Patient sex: F
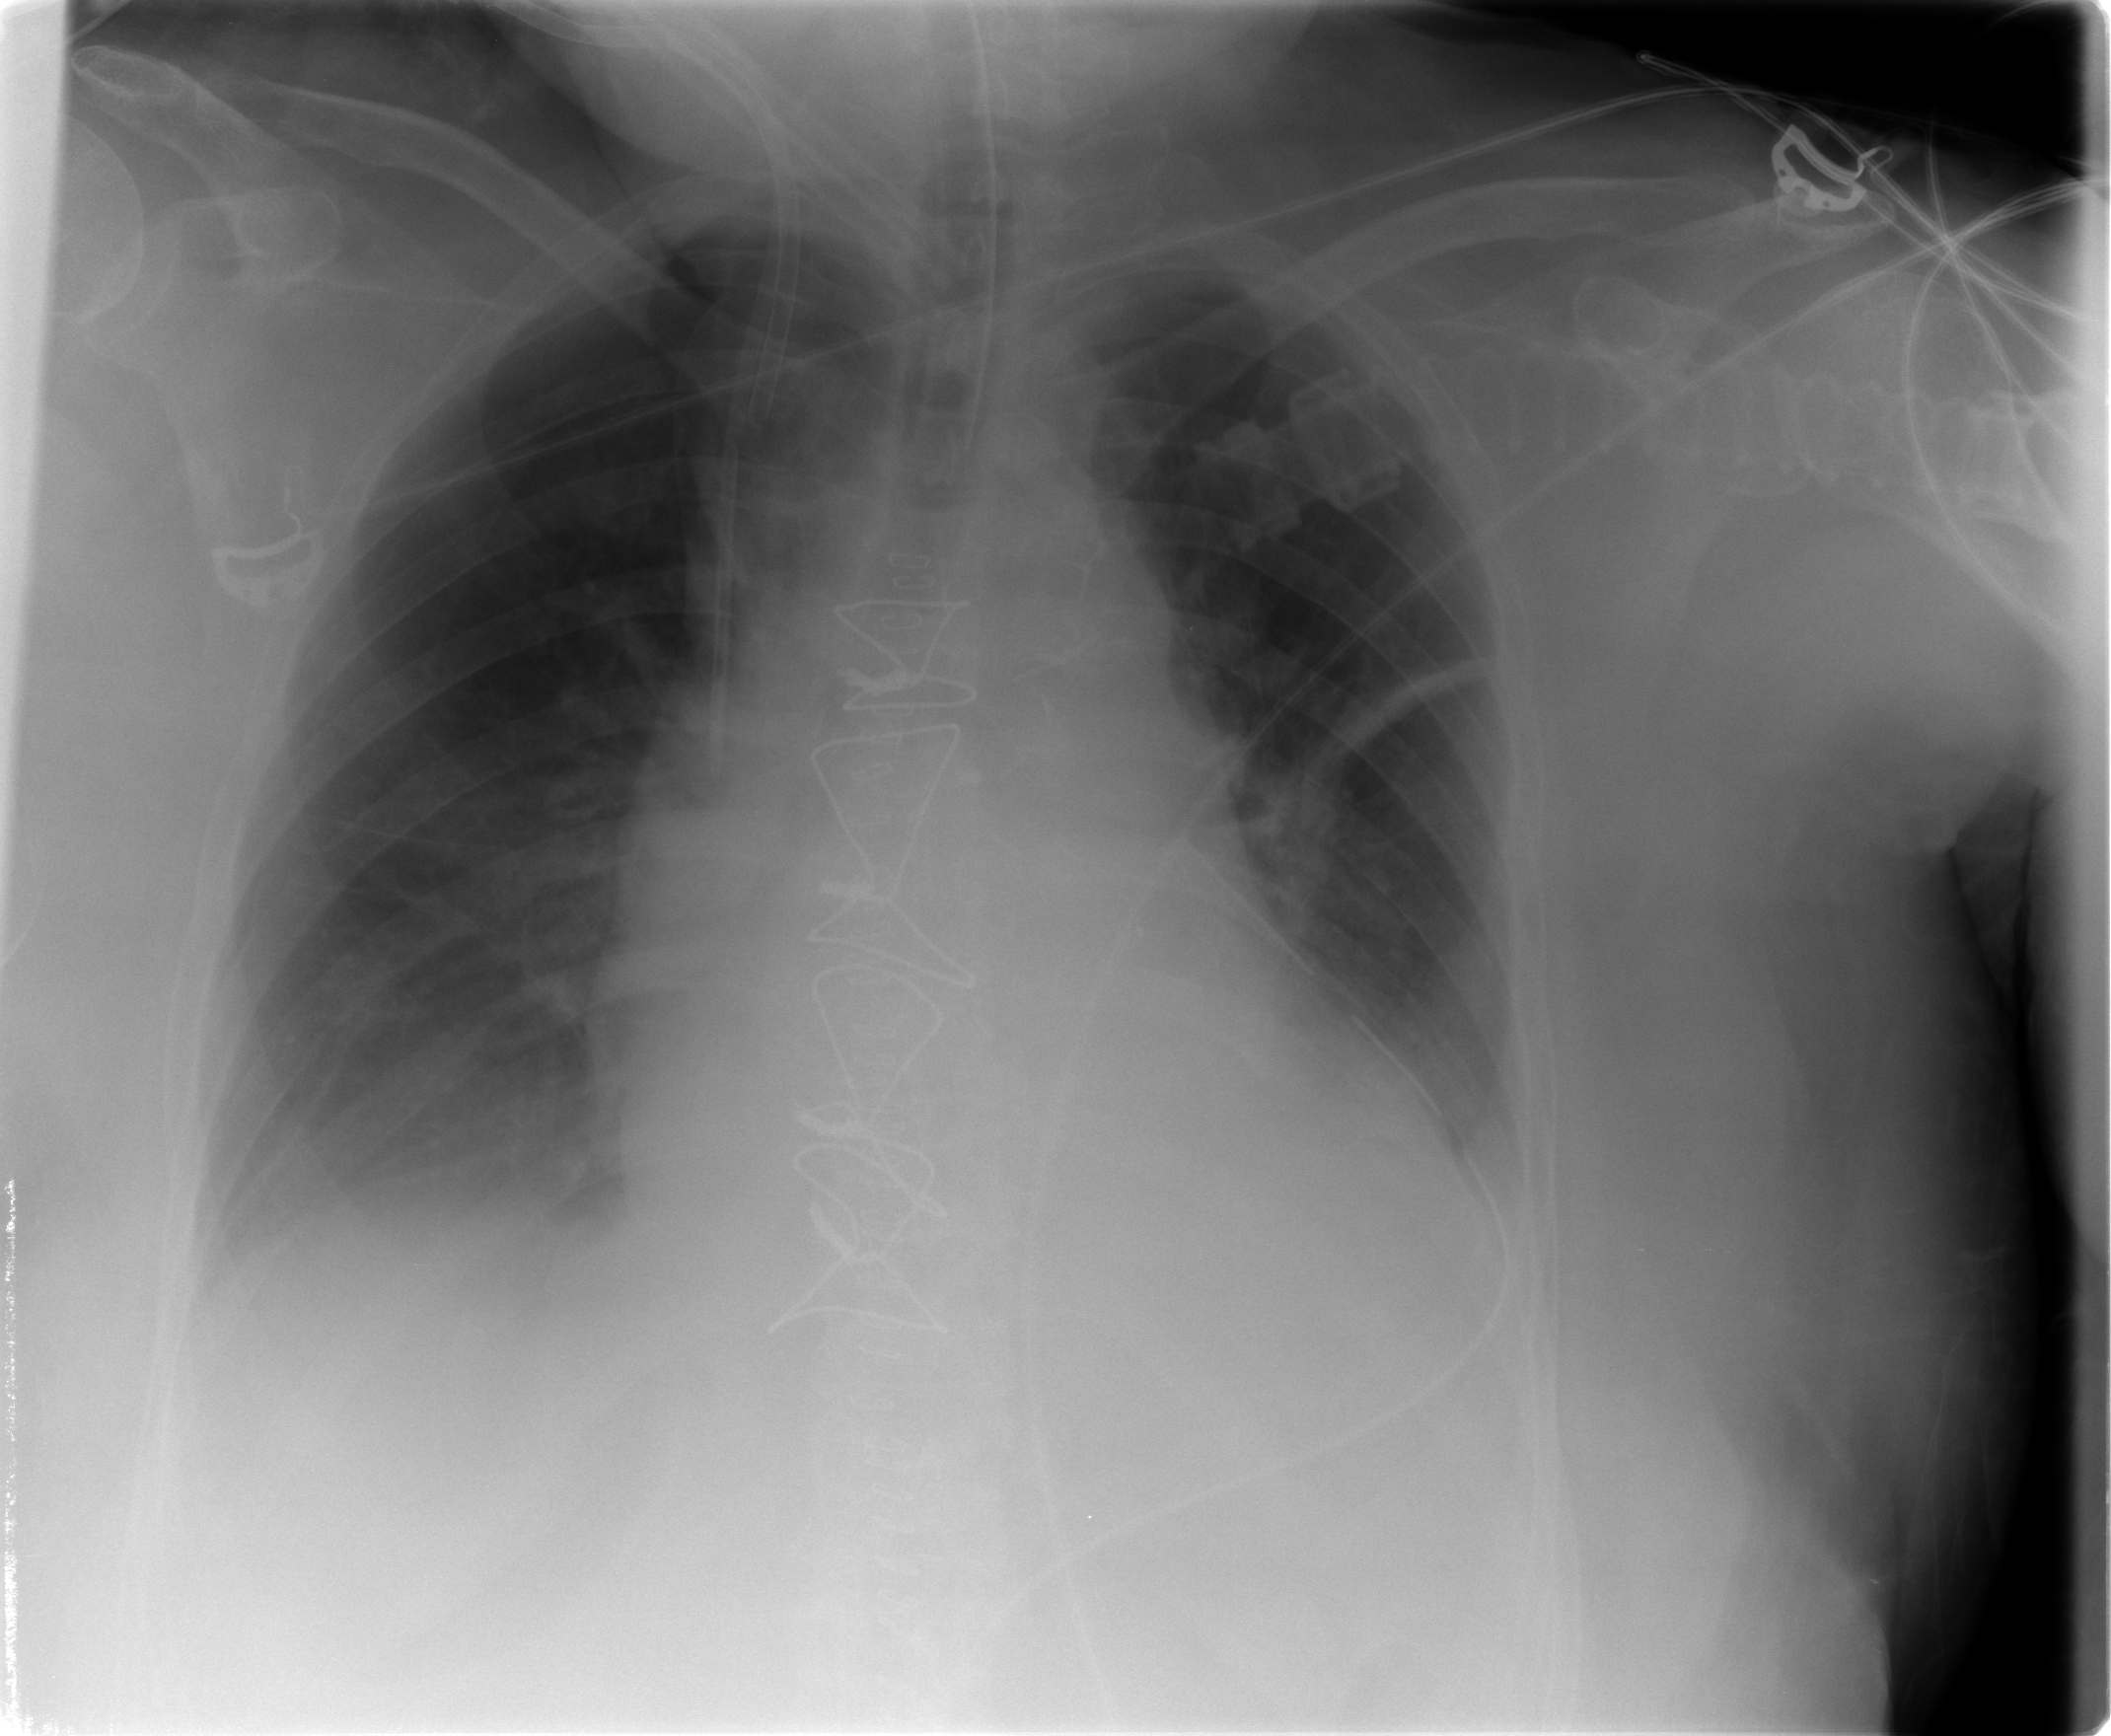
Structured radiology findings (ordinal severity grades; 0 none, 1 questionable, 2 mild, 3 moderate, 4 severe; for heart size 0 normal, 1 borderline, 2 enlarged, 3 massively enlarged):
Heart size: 2
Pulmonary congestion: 2
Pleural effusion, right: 2
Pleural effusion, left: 2
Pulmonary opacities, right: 0
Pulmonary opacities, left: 0
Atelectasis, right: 2
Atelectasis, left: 2